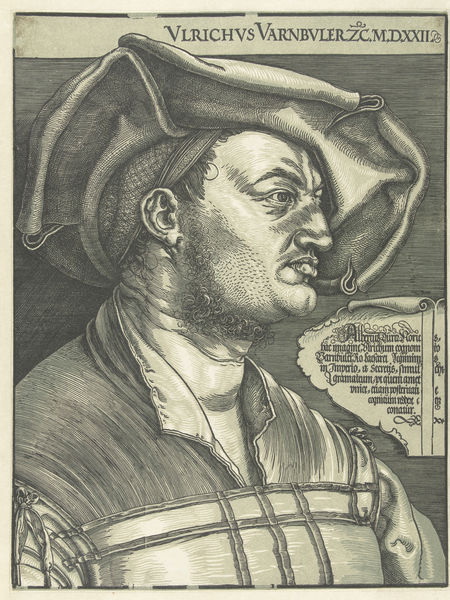
Titel: Portret van Ulrich Varnbüler
Künstler: Albrecht Dürer
Standort: Amsterdam
Institution: Rijksmuseum
Schlagwörter: homme, portrait, chapeau, gravure, costume, inscription, latin